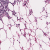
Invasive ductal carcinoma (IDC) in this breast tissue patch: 1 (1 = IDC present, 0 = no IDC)